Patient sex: M
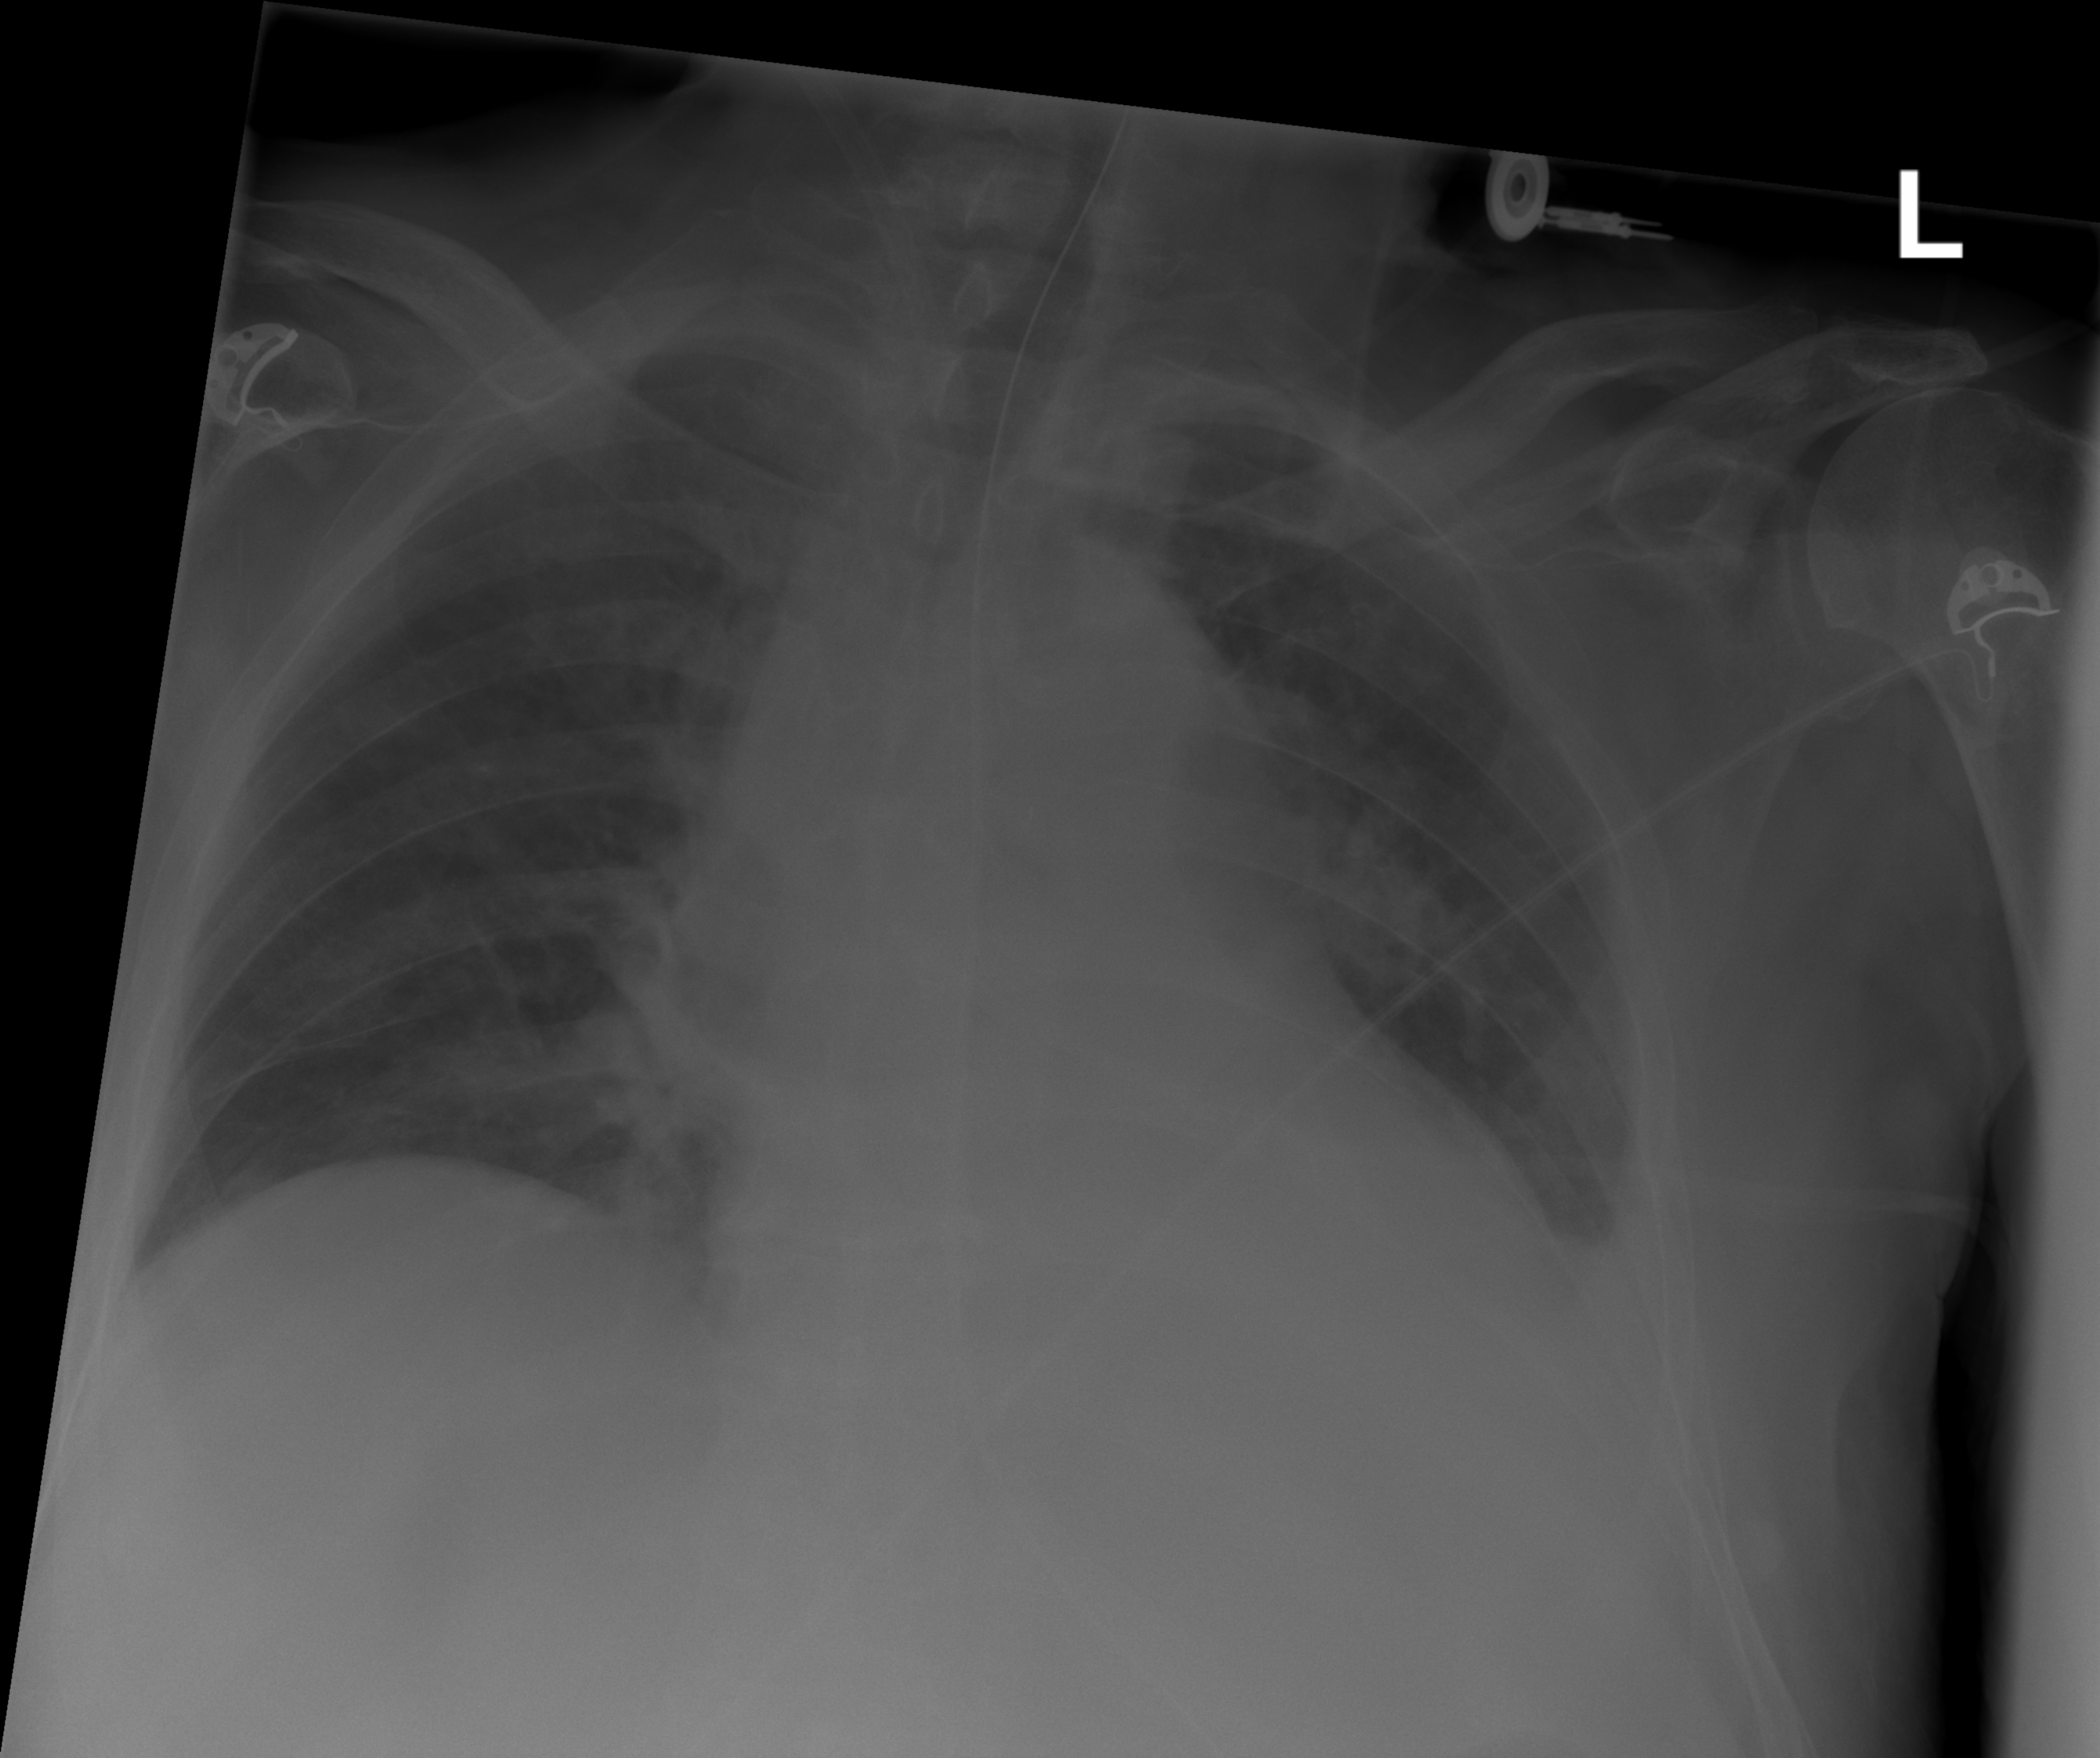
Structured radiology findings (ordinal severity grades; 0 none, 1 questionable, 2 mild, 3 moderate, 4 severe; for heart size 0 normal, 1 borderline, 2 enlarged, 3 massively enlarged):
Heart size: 0
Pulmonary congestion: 0
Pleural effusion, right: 0
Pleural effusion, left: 2
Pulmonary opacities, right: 2
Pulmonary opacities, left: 0
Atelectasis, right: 0
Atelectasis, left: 2